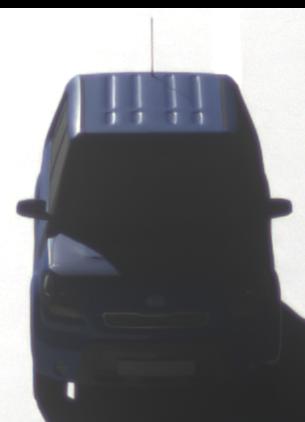
Make: KIA
Model: Soul 1.6
Detailed model: Soul (AM)
Model produced from: 2009/02
Model produced until: 2009/11
Doors: 5
Color: blue
Road condition: dry road
Daytime: morning or afternoon
Contrast: high contrast